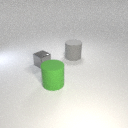
large green rubber cylinder in front of small gray metal cube